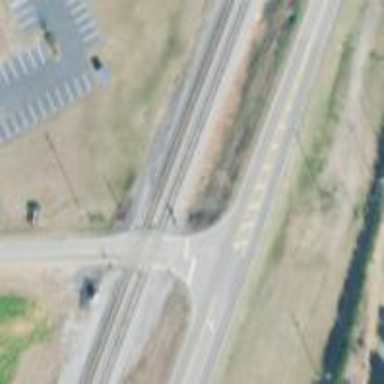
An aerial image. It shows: Level crossing with lights at railway intersection.